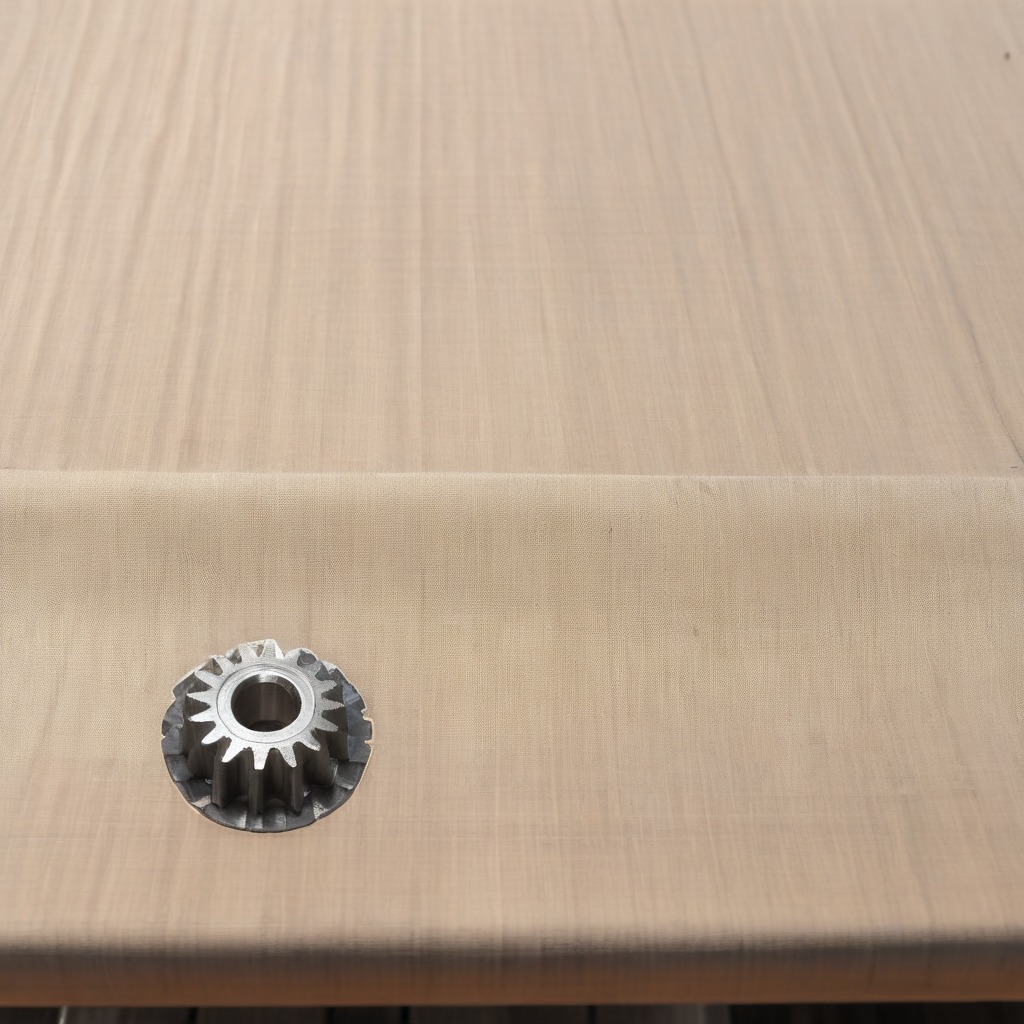
A steel gear with teeth is lying on the wooden table in the outdoor workshop.